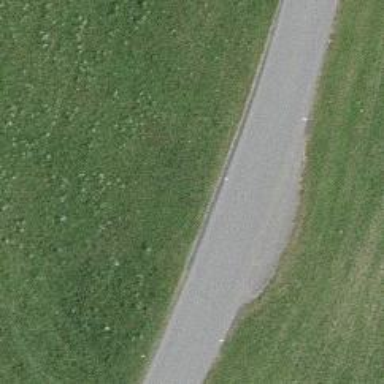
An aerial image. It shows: Passing place on the road.